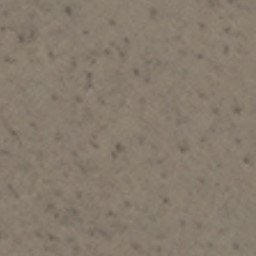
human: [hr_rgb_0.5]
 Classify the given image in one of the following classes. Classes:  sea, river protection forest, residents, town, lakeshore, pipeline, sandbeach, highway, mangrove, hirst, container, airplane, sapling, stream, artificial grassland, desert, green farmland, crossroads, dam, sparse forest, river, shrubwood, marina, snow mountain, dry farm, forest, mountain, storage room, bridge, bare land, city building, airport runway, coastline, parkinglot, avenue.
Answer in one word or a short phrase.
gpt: bare land